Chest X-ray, AP view. Patient: 64 years old, sex M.
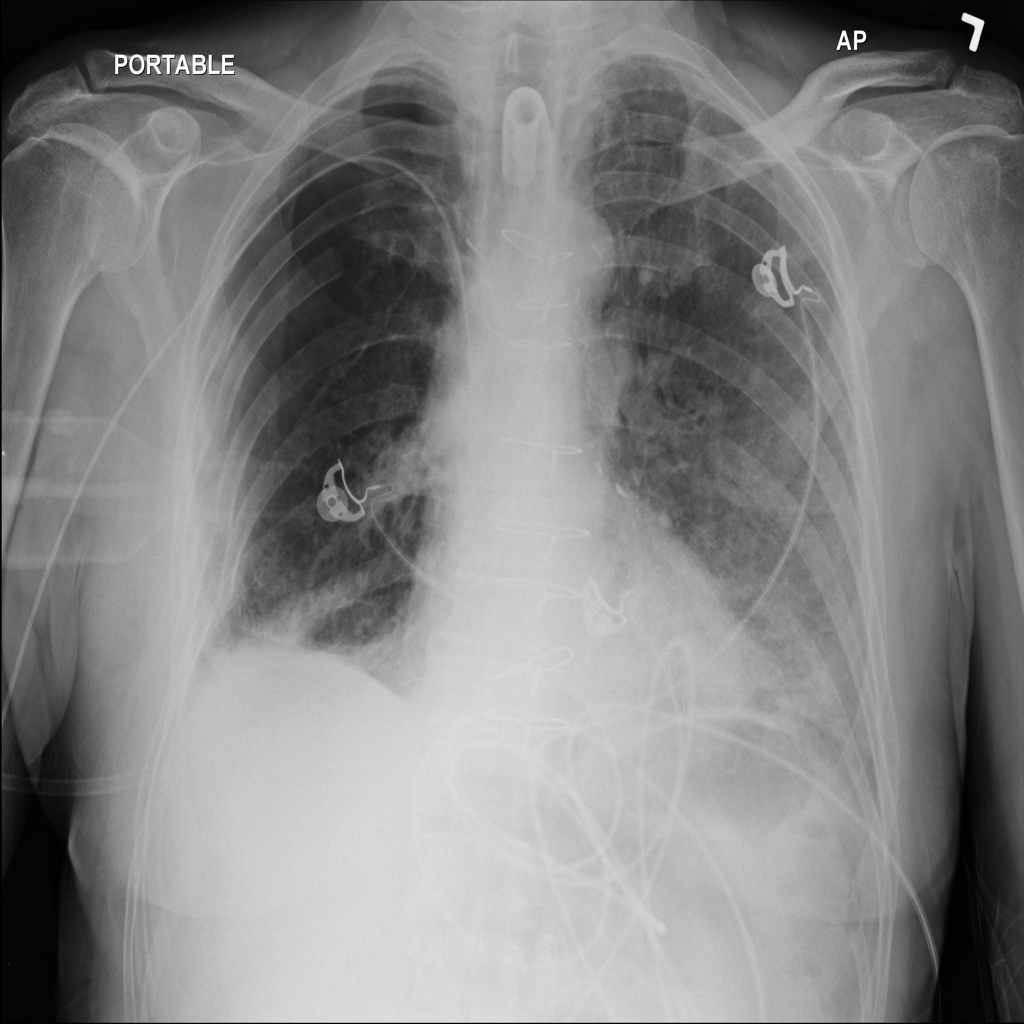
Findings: Pneumothorax